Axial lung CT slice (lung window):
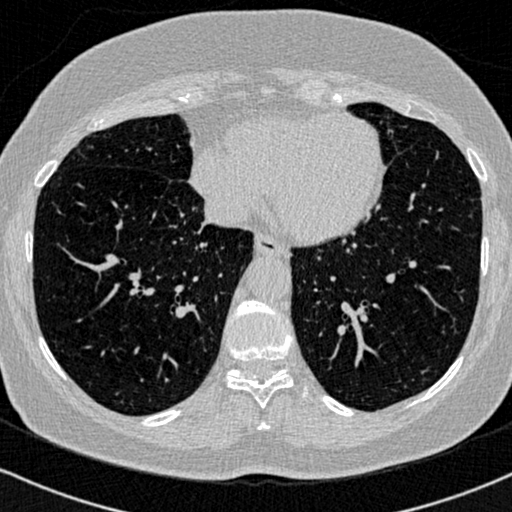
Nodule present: no